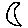
Label: moon